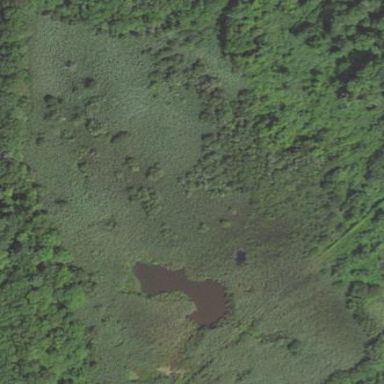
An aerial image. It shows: Beautiful wet meadow natural wetland.